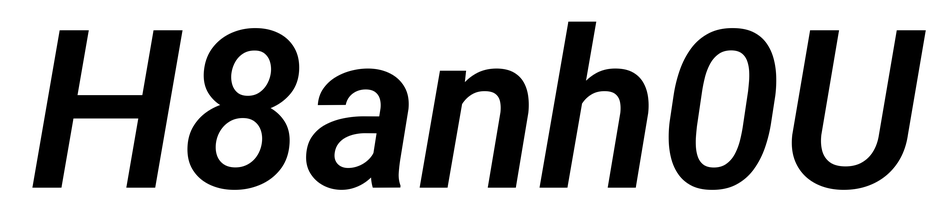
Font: Roboto-Italic_SemiBold_Italic